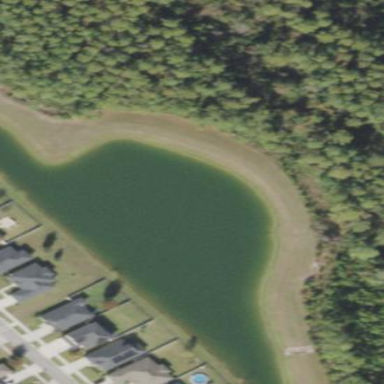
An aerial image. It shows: Pond surrounded by natural water.